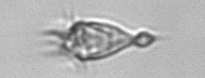
Label: Paratontonia_gracillima